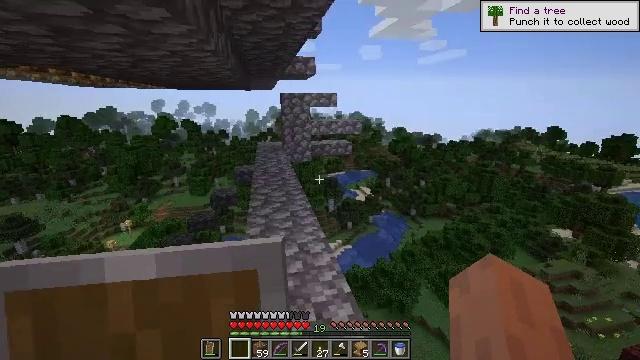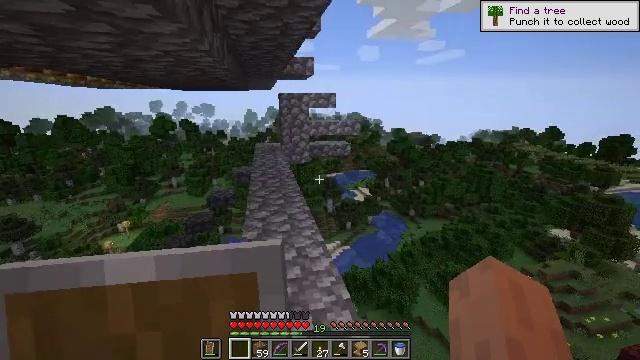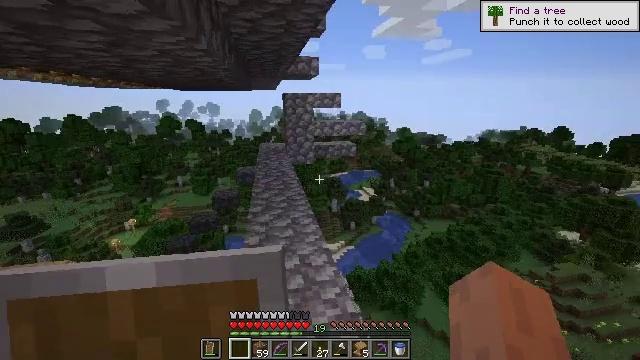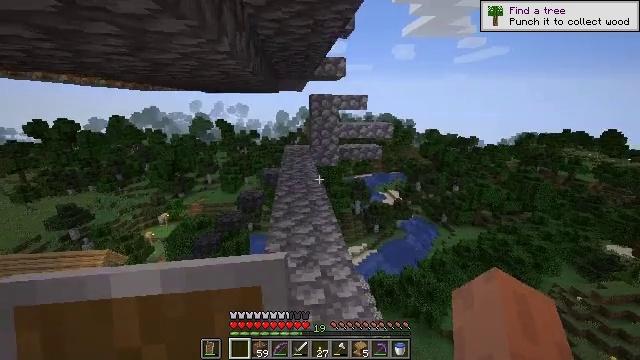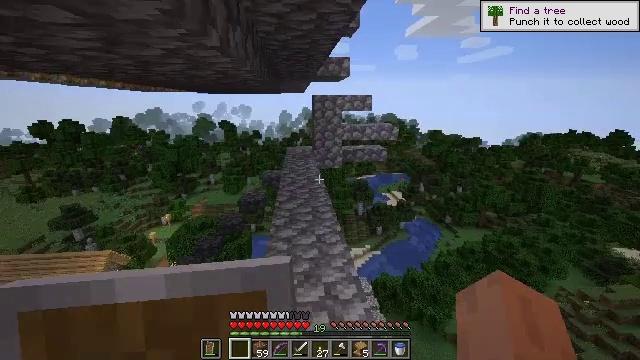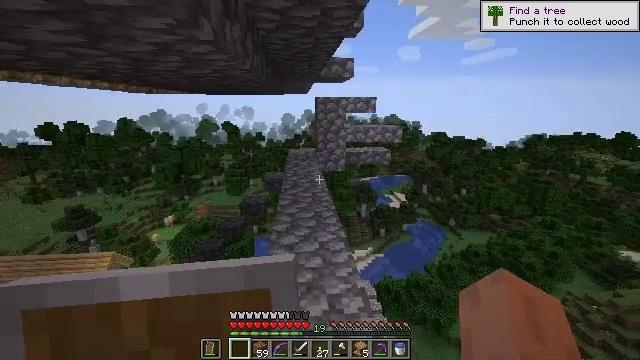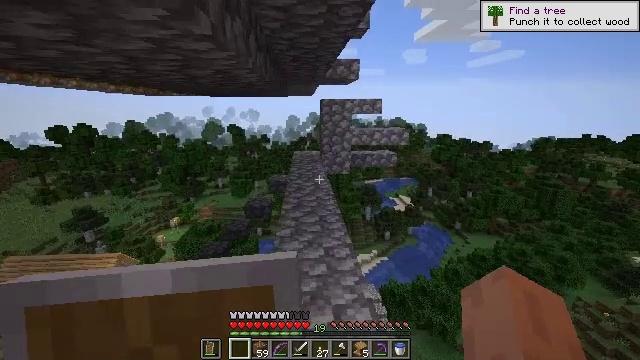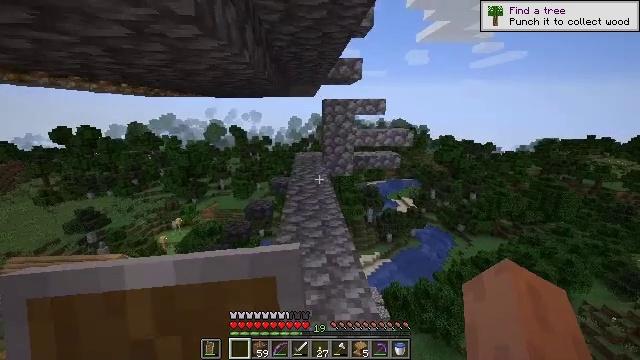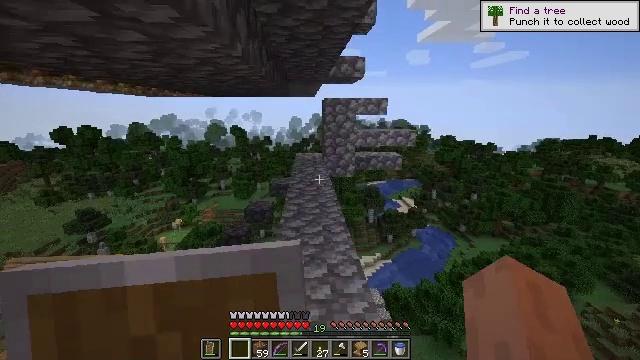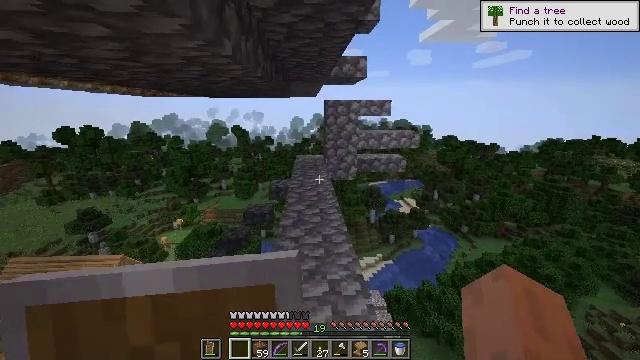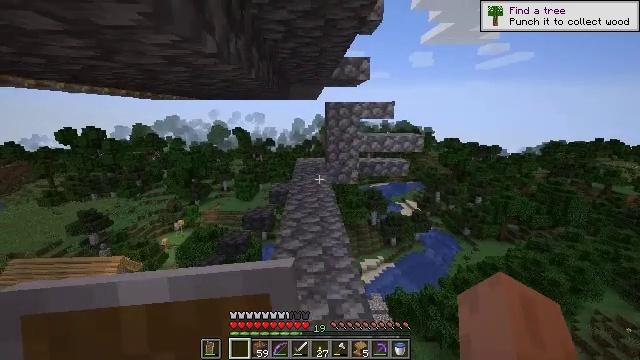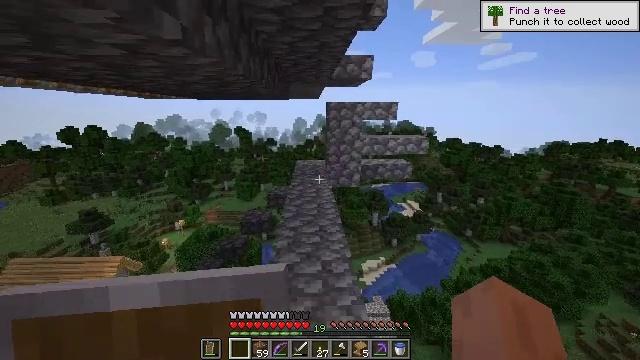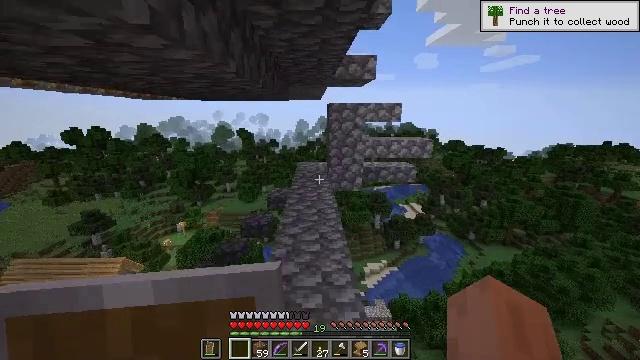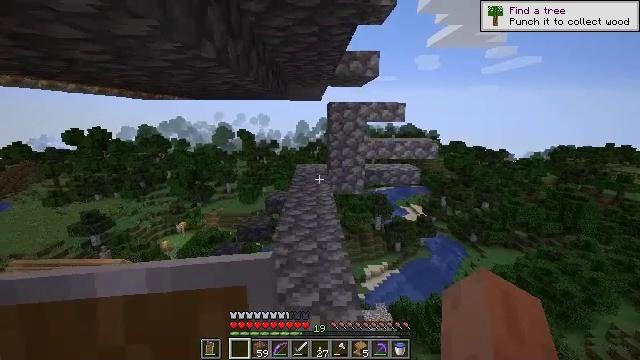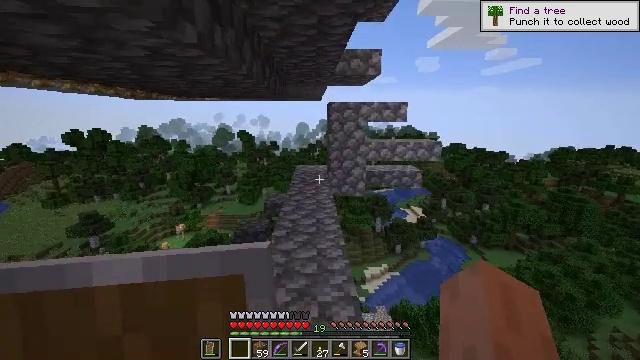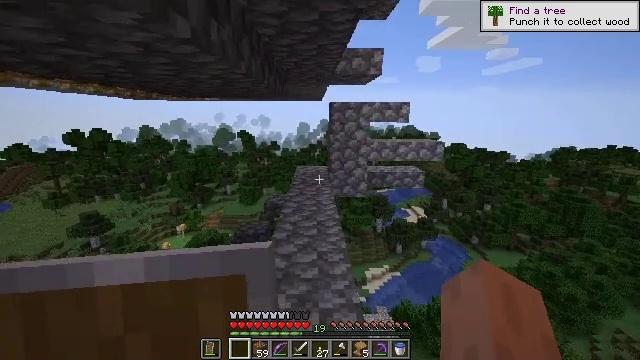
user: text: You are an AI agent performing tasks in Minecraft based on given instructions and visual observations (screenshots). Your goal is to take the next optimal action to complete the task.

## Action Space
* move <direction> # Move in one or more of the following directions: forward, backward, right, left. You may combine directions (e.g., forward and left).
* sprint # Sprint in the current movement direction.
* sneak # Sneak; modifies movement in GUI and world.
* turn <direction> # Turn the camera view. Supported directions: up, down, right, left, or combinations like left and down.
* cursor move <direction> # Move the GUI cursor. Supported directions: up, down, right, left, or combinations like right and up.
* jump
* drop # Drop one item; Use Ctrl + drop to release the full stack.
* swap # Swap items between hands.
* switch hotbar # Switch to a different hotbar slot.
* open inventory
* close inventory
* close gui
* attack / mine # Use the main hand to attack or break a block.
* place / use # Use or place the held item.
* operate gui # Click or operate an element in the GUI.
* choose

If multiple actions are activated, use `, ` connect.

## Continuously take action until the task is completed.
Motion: motion action
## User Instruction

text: Open the crafting table to make an oak sign.
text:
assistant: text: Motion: move forward
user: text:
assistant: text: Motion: move forward, turn left
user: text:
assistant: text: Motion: move forward, turn left
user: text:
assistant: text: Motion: move forward
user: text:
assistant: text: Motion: move forward
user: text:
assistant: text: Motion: move forward, turn left
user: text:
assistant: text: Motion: move forward
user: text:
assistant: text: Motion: move forward
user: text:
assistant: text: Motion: move forward
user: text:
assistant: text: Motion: move forward
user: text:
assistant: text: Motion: move forward
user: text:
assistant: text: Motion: move forward
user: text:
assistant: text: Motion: move forward
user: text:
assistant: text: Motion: move forward
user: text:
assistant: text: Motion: no_op
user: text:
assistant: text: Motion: move forward
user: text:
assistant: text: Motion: move forward
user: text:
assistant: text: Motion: move forward
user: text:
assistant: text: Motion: move forward
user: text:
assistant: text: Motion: move forward
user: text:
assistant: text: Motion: move forward
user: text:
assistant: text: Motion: move forward
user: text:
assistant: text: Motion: move forward
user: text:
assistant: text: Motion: move forward
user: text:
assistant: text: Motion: move forward
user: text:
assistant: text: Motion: move forward
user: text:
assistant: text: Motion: move forward
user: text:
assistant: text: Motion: move forward
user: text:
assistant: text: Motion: move forward
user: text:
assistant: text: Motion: move forward